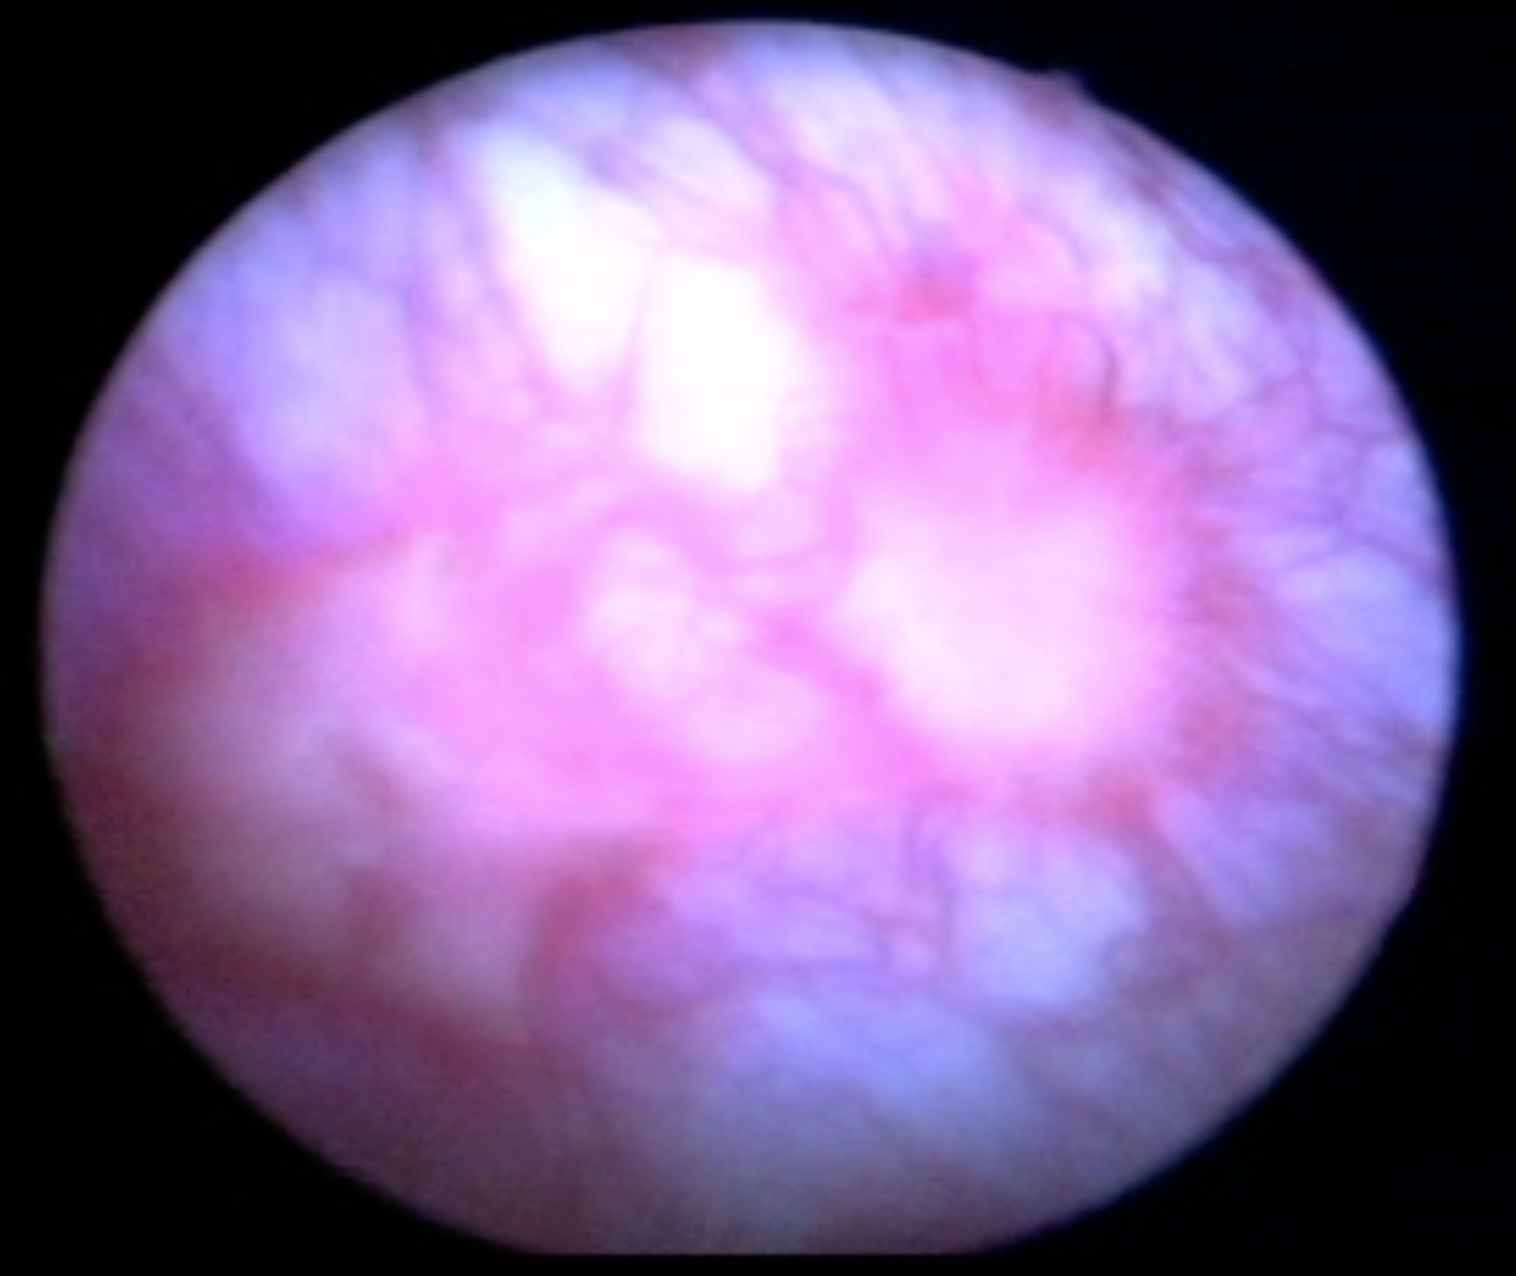
Modality: BLC
Class: Non-malignant
Subclass: BenignRare
Lesion: L1
Morphology: Non-papillary
Bladder cancer association: No